Field crop: maize
Growth stage: 1
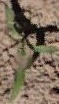
Species: maize